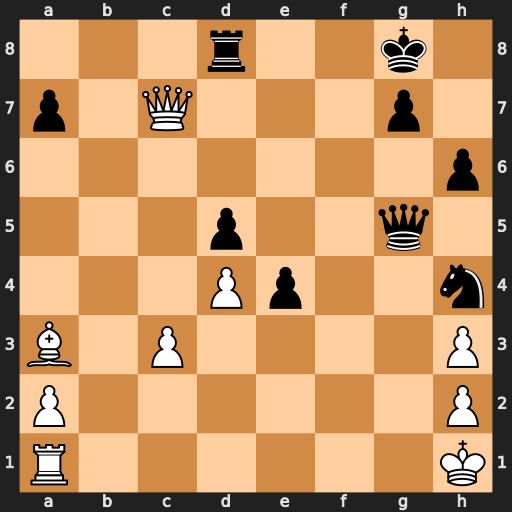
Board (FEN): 3r2k1/p1Q3p1/7p/3p2q1/3Pp2n/B1P4P/P6P/R6K
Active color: w
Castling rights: -
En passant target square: -
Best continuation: Rg1 Qf6 Rxg7+ Qxg7 Qxd8+ Kh7 Qxh4